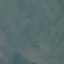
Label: HerbaceousVegetation